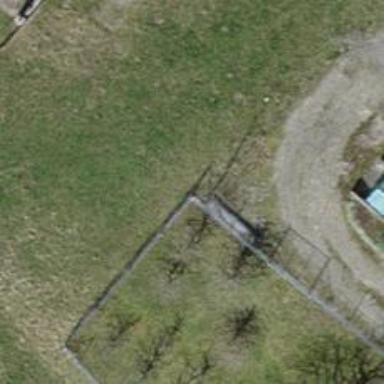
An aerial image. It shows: Fence is in the image.